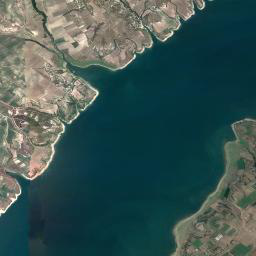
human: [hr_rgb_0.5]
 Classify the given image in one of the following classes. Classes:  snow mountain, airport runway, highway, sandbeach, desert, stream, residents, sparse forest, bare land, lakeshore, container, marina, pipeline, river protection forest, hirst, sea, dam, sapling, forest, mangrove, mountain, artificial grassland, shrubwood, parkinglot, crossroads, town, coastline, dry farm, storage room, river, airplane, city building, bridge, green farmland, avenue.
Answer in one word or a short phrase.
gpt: river